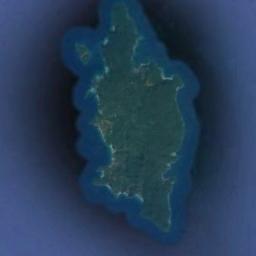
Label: island